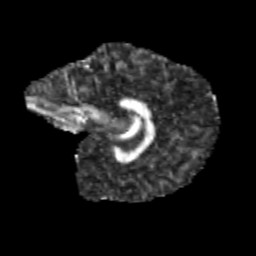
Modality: FA
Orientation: sagittal
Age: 13
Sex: male
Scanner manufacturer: siemens
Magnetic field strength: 3 T
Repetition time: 3.8 s
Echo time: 0.07 s